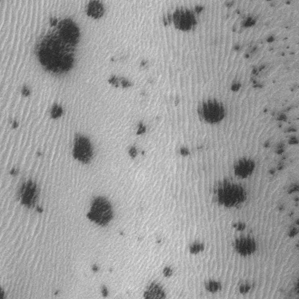
Label: frost